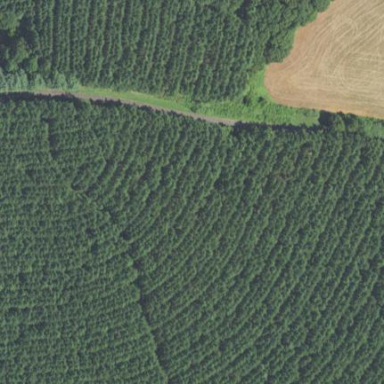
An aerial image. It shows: Evergreen broadleaved woodland.